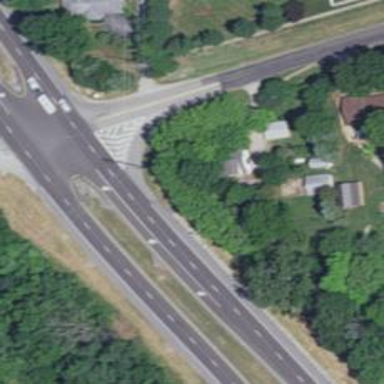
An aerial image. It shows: Trunk link highway.